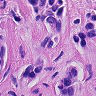
Metastatic tissue present: yes